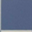
Piece: xx